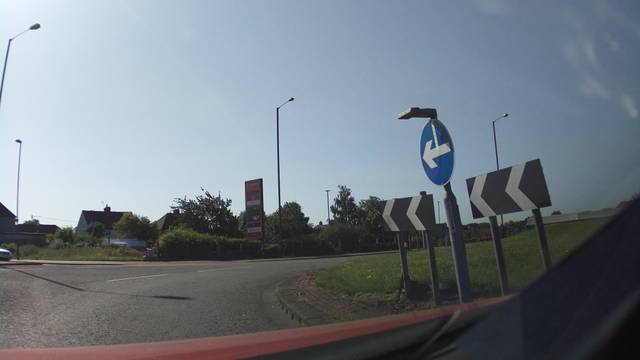
Region: United Kingdom
Coordinates: 52.896, -1.472